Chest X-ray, AP view. Patient: 45 years old, sex M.
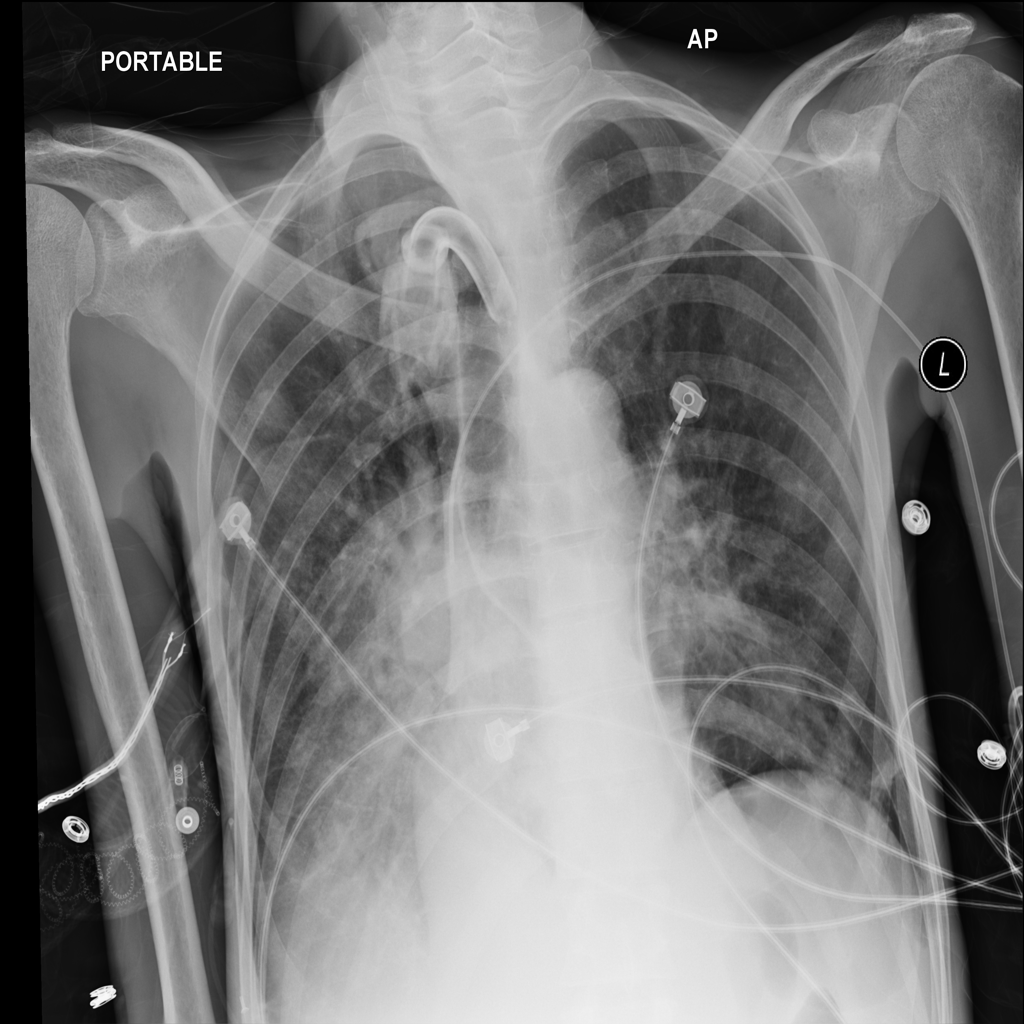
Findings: Infiltration